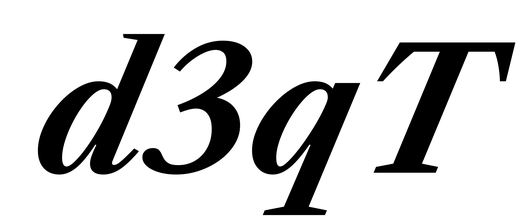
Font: LibreCaslonText-Italic_Bold_Italic